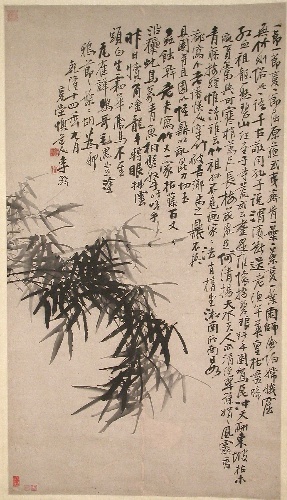
Title: 清　李鱓　墨竹圖　軸|Ink bamboo
Artist: Li Shan
Artist bio: Chinese, 1686–ca. 1756
Date: dated 1749
Object type: Hanging scroll
Classification: Paintings
Medium: Hanging scroll; ink on paper
Culture: China
Period: Qing dynasty (1644–1911)
Dimensions: Image: 52 x 29 1/8 in. (132.1 x 74 cm)
Overall with mounting: 99 1/2 x 32 1/8 in. (252.7 x 81.6 cm)
Overall with knobs: 99 1/2 x 35 1/2 in. (252.7 x 90.2 cm)
Department: Asian Art
Credit line: Bequest of John M. Crawford Jr., 1988
Accession year: 1989
Repository: Metropolitan Museum of Art, New York, NY
Tags: Bamboo